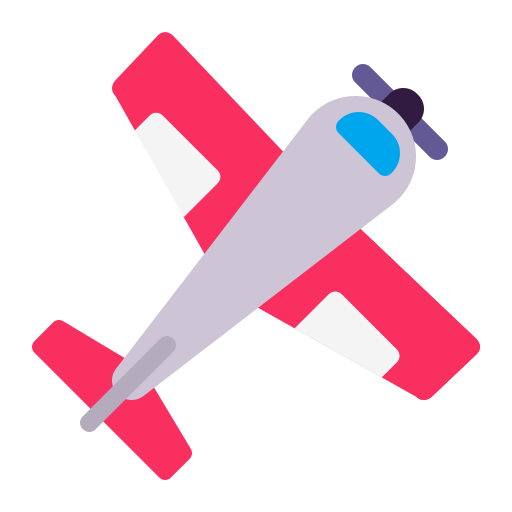
small airplane flat